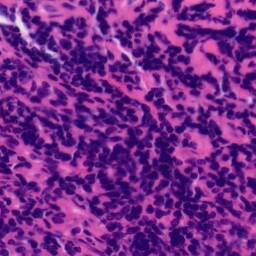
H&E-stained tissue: Tonsil